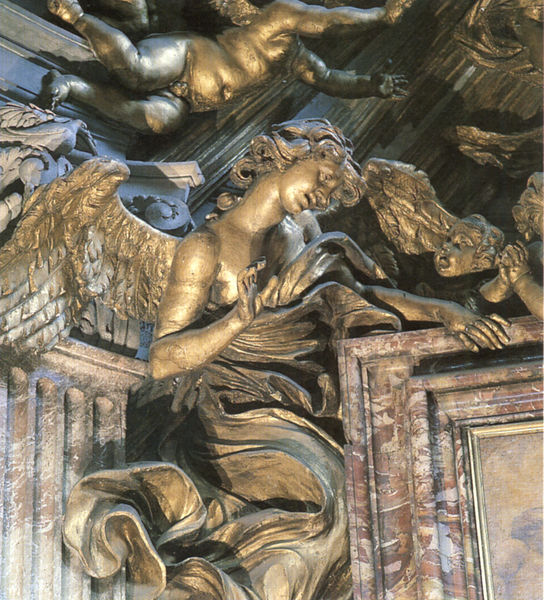
Titel: Rom, S. Andrea al Quirinale
Künstler: Giovanni Lorenzo Bernini
Standort: Rom, S. Andrea al Quirinale (EU - I - Latium)
Schlagwörter: flügel, hand, haar, kleid, kleider, licht, marmor, mund, nase, säule, wand, falten, gesicht, lang, rahmen, stein, bild, kirche, gewand, gold, haare, mantel, locken, fliegen, engel, putte, skulptur, statue, bewegt, figuren, stuck, bronze, faltenwurf, vergoldet, beten, putten, sakral